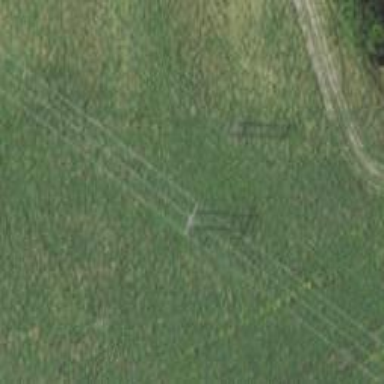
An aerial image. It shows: H-frame power tower design.